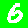
Digit: 6